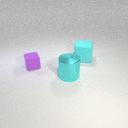
large cyan metal cylinder in front of large cyan rubber cube